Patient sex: M
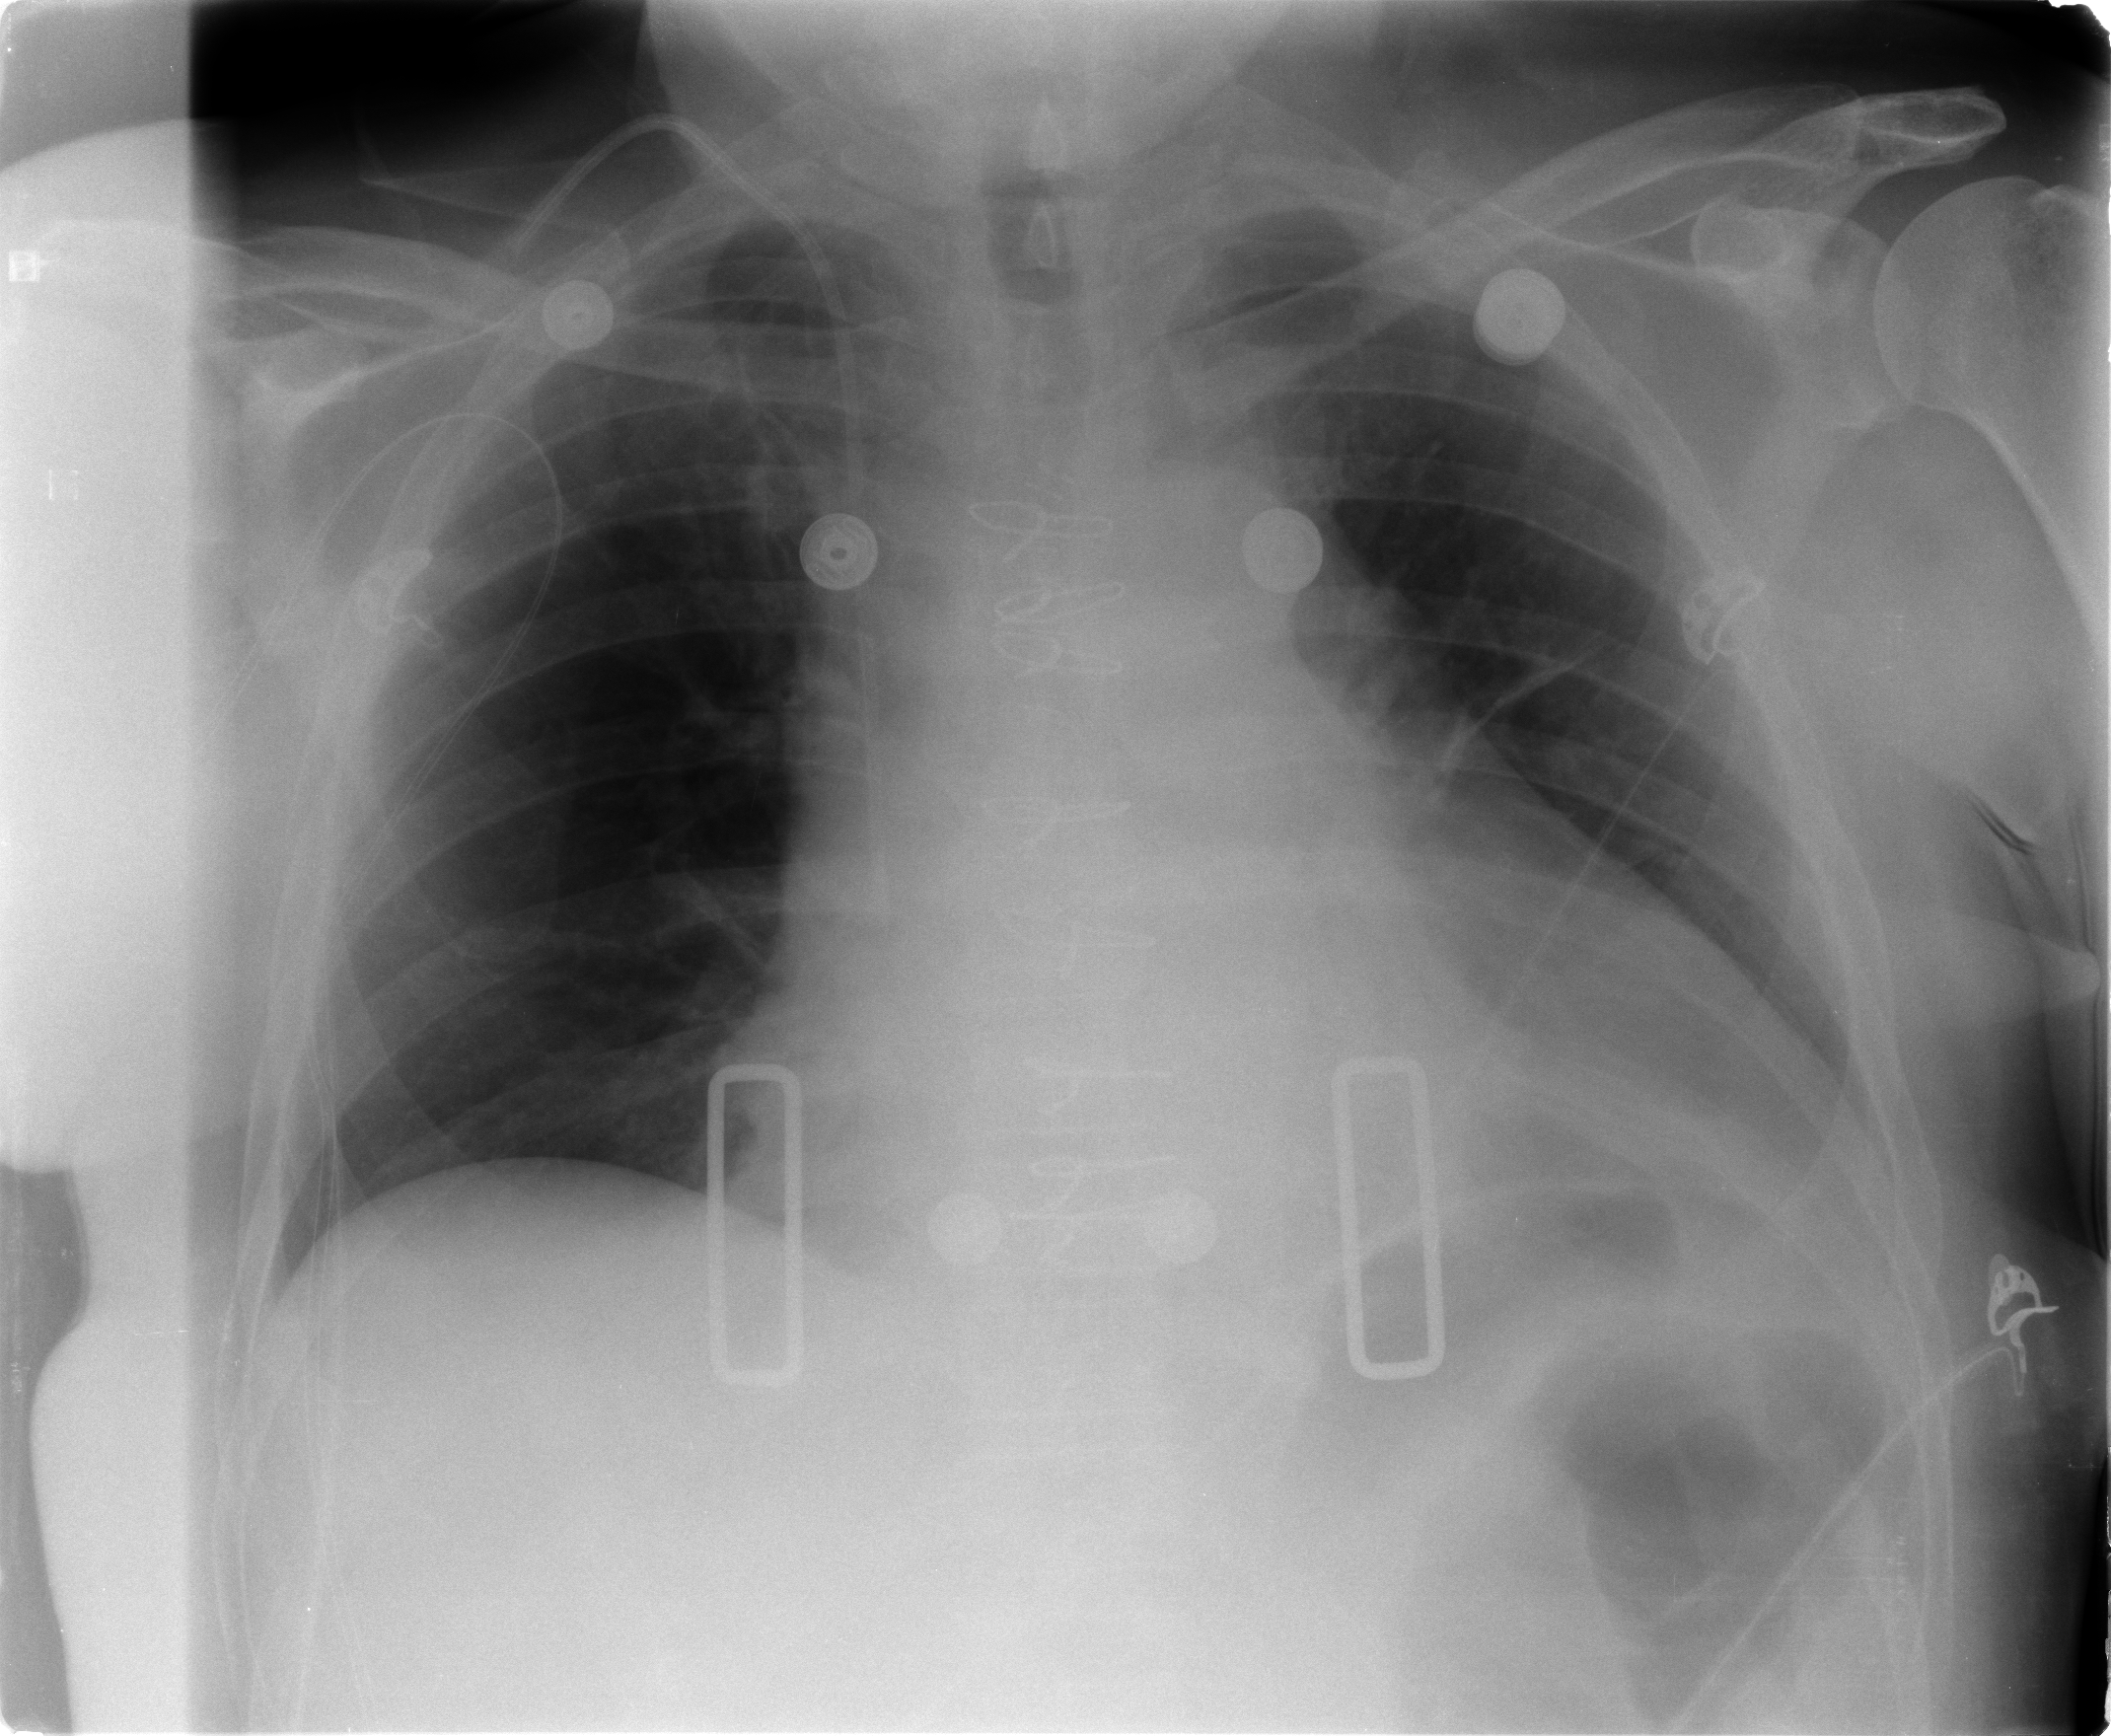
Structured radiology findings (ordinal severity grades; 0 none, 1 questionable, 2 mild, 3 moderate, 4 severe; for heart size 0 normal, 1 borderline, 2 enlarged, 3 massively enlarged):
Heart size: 2
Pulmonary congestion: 2
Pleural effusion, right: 0
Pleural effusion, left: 2
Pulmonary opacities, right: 0
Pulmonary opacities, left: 0
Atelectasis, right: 0
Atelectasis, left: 2